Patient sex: F
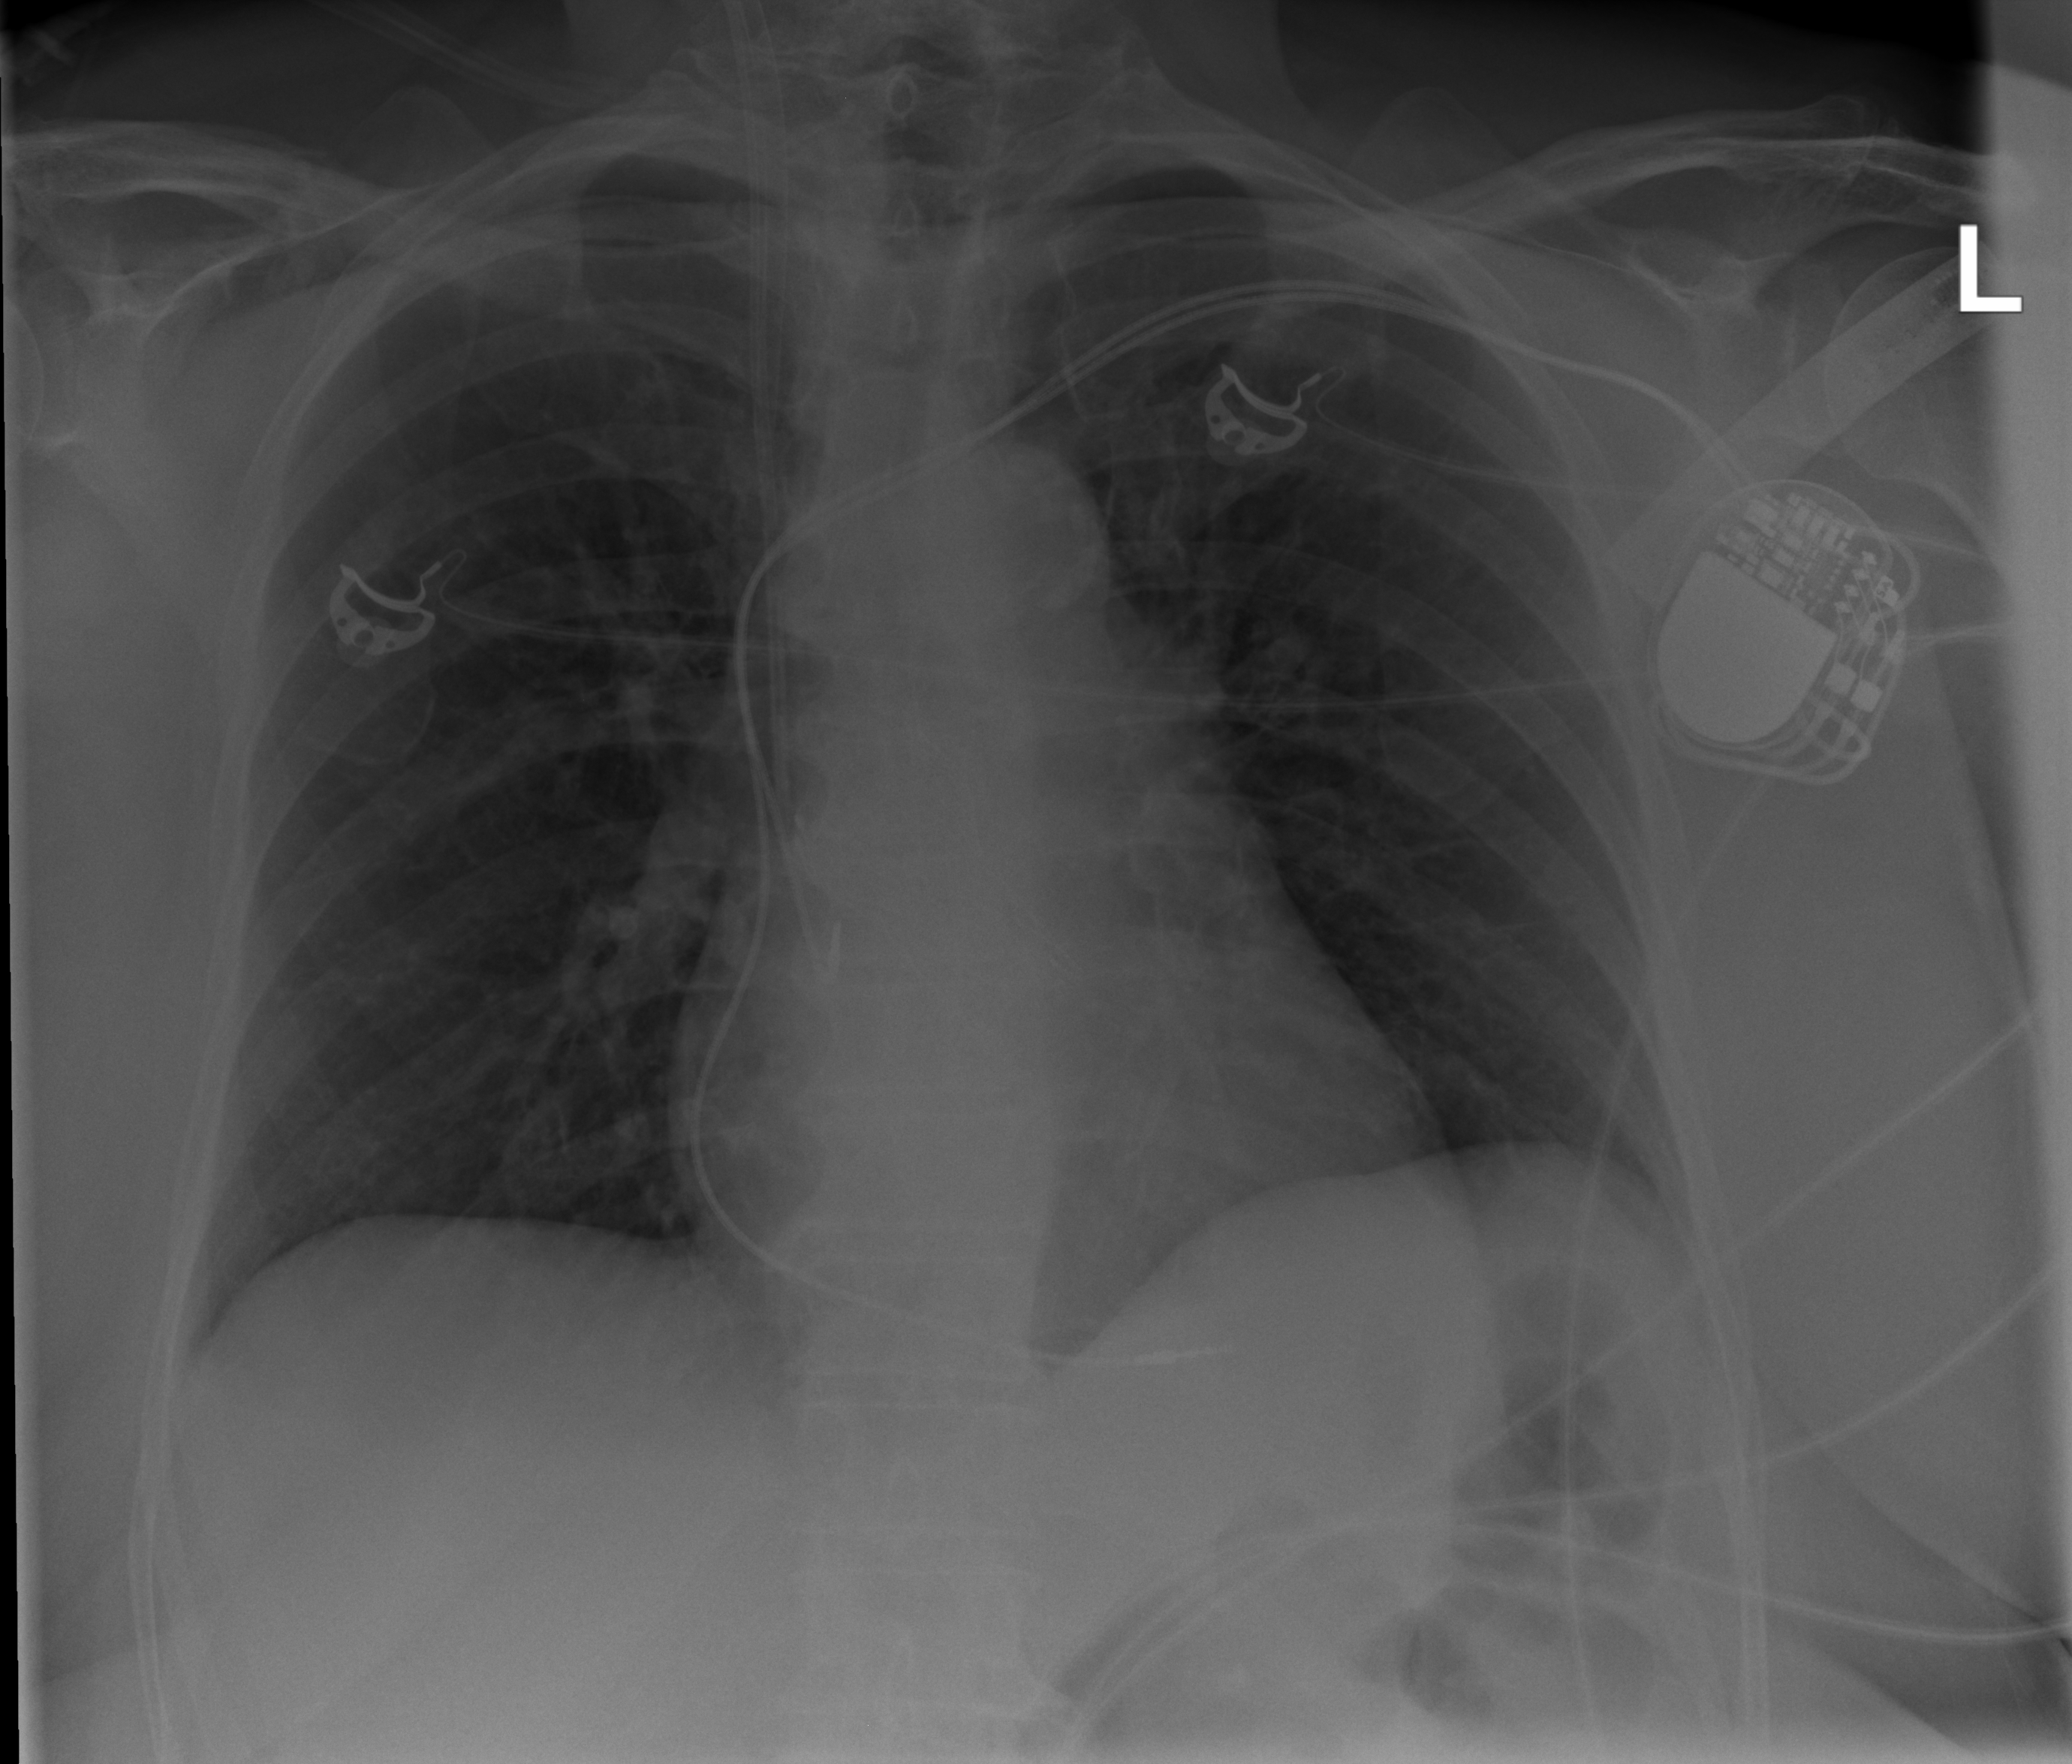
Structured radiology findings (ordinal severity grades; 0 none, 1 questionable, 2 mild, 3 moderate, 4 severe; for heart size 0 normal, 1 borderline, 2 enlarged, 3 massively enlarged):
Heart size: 2
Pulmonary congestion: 0
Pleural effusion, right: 0
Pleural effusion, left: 0
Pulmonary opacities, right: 0
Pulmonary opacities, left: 0
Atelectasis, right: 0
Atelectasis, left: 0